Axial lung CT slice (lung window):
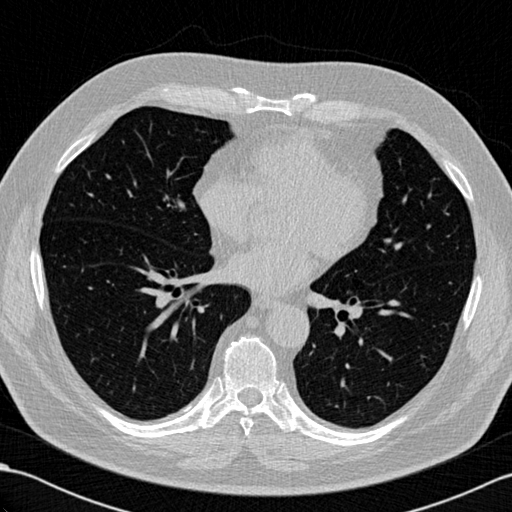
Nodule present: no